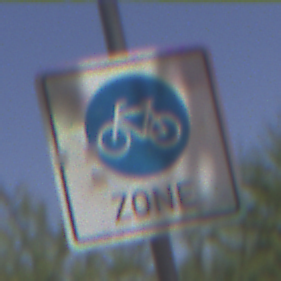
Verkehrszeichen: BeginnFahrradzone
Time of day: Midday
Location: Outdoor (RoadRail)
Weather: Clear
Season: NotSpecified
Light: Natural